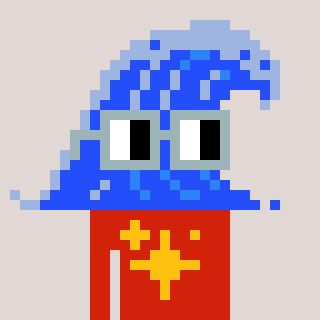
a pixel art character with square dark gray glasses, a wave-shaped head and a red-colored body on a warm background